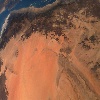
Label: land